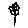
Label: flower